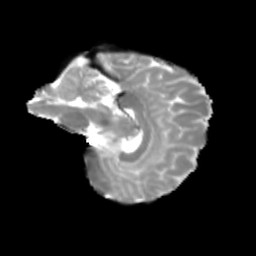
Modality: T2w
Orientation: sagittal
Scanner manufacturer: siemens
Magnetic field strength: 3 T
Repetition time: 4 s
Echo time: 0.0594 s